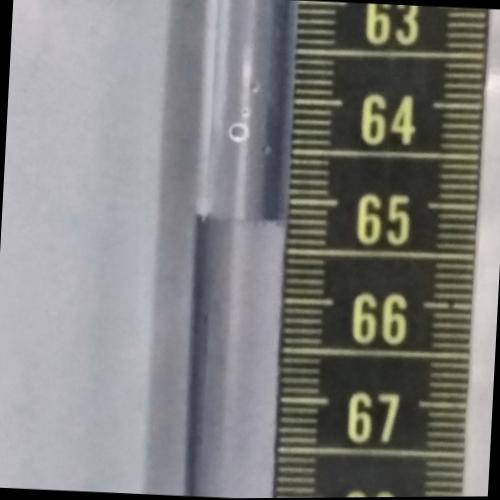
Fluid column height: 65.2 cm